Question: i have made a setup in which my function is directly run in [Run] section. This setup runs the database script. It runs fine but when it completes it throws "Unable to Execute File: CreateProcress Failed; Code 87.The Paramete is incorrect".
What is causing this error and how to fix it?
My inno code:
'''
[Files]
Source: "E:\SQLInstallTEST\Scripts\RCabSoft.sql"; DestDir: {app}; Flags: ignoreversion
[Run]
Filename: "{code:SqlScript}";
[Code]
function SqlScript(Value: string): string;
var
ResultCode: Integer;
OutputText: String;
begin
if FileExists(ExpandConstant('{pf32}\Microsoft SQL Server@\Tools\Binn\VSShell\Common7\IDE\SSMS.exe')) then
begin
ExtractTemporaryFile('RCabSoft.sql');
// Execute SQL Update Scripts
Exec('SqlCmd.exe', ' -e -E -S .' + ExpandConstant(' -i "{app}\RCabSoft.sql"'), '', SW_SHOW, ewWaitUntilTerminated, ResultCode);
MsgBox('Successful', mbInformation, MB_OK);
end;
end;
'''
SnapShot:

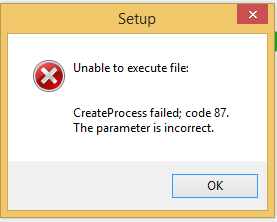
Answer: It seems you're not actually returning a string from the SqlScript function, i.e. you're not writing to the built-in 'Result' variable.
Also, you should use either '[Run]' or 'Exec', but not both, as both as meant to run an executable.
Try this in the '[Run]' section:
'''
Filename: "SqlCmd.exe"; Parameters: "-e -E -S . -i {app}\RCabSoft.sql"; Check: FileExists(ExpandConstant('{pf32}\Microsoft SQL Server@\Tools\Binn\VSShell\Common7\IDE\SSMS.exe'))
'''
and remove the SqlScript function completely.